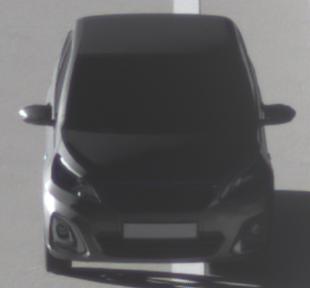
Make: Peugeot
Model: 108 1.0 VTi 68
Detailed model: 108
Model produced from: 2015/03
Model produced until: 2016/10
Doors: 3
Color: gray
Road condition: dry road
Daytime: sunrise or sunset
Contrast: high contrast